Question: What I'm trying to achieve without using JS can be seen on <URL>.
Basically I would like to display two images, both centered, one in and one in :
- - - '<div>'''-
So my question is: is it possible using only CSS or CSS3?
If it's not possible I will accept the answer that will be as close as possible to my goal.
## Examples:
- When the is cropped from the top and bottom:
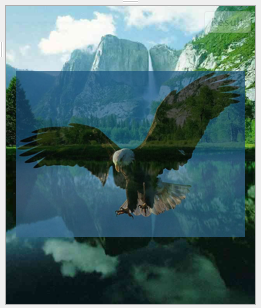
Answer: After looking at @Kent Brewster's <URL>, I think I could achieve all the requirements of OP.
This doesn't have the problem of foreground image being cropped and you can also specify constant margin around the foreground image. Also 'div' is being used instead of 'img' tag, because we are using background images. Here is the <URL> and here is the code:
'''
<div id='bg'></div>
<div id='fg'></div>
#bg {
position: absolute;
height: 100%;
width: 100%;
background-image: url(http://i.imgur.com/iOvxJ.jpg);
background-repeat: no-repeat;
background-position: 50% 50%;
background-size: cover;
}
#fg {
position: absolute;
top: 10px;
left: 10px;
bottom: 10px;
right: 10px;
opacity: .7;
background-image: url(http://i.imgur.com/HP9tp.jpg);
background-repeat: no-repeat;
background-position: 50% 50%;
background-size: contain;
}
'''